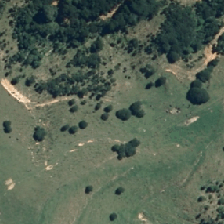
Land cover: high_producing_grassland